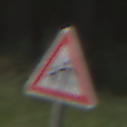
Verkehrszeichen: KinderRechts
Umgebung: Outdoor, Nature
Tageszeit: MorningAfternoon
Wetter: Clear
Licht: Natural
Jahreszeit: NotSpecified
Kontrast: HighContrast